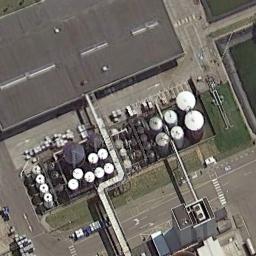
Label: storage_tank